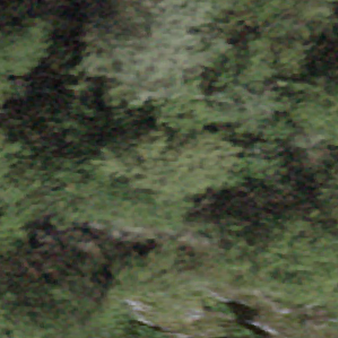
Label: other